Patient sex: M
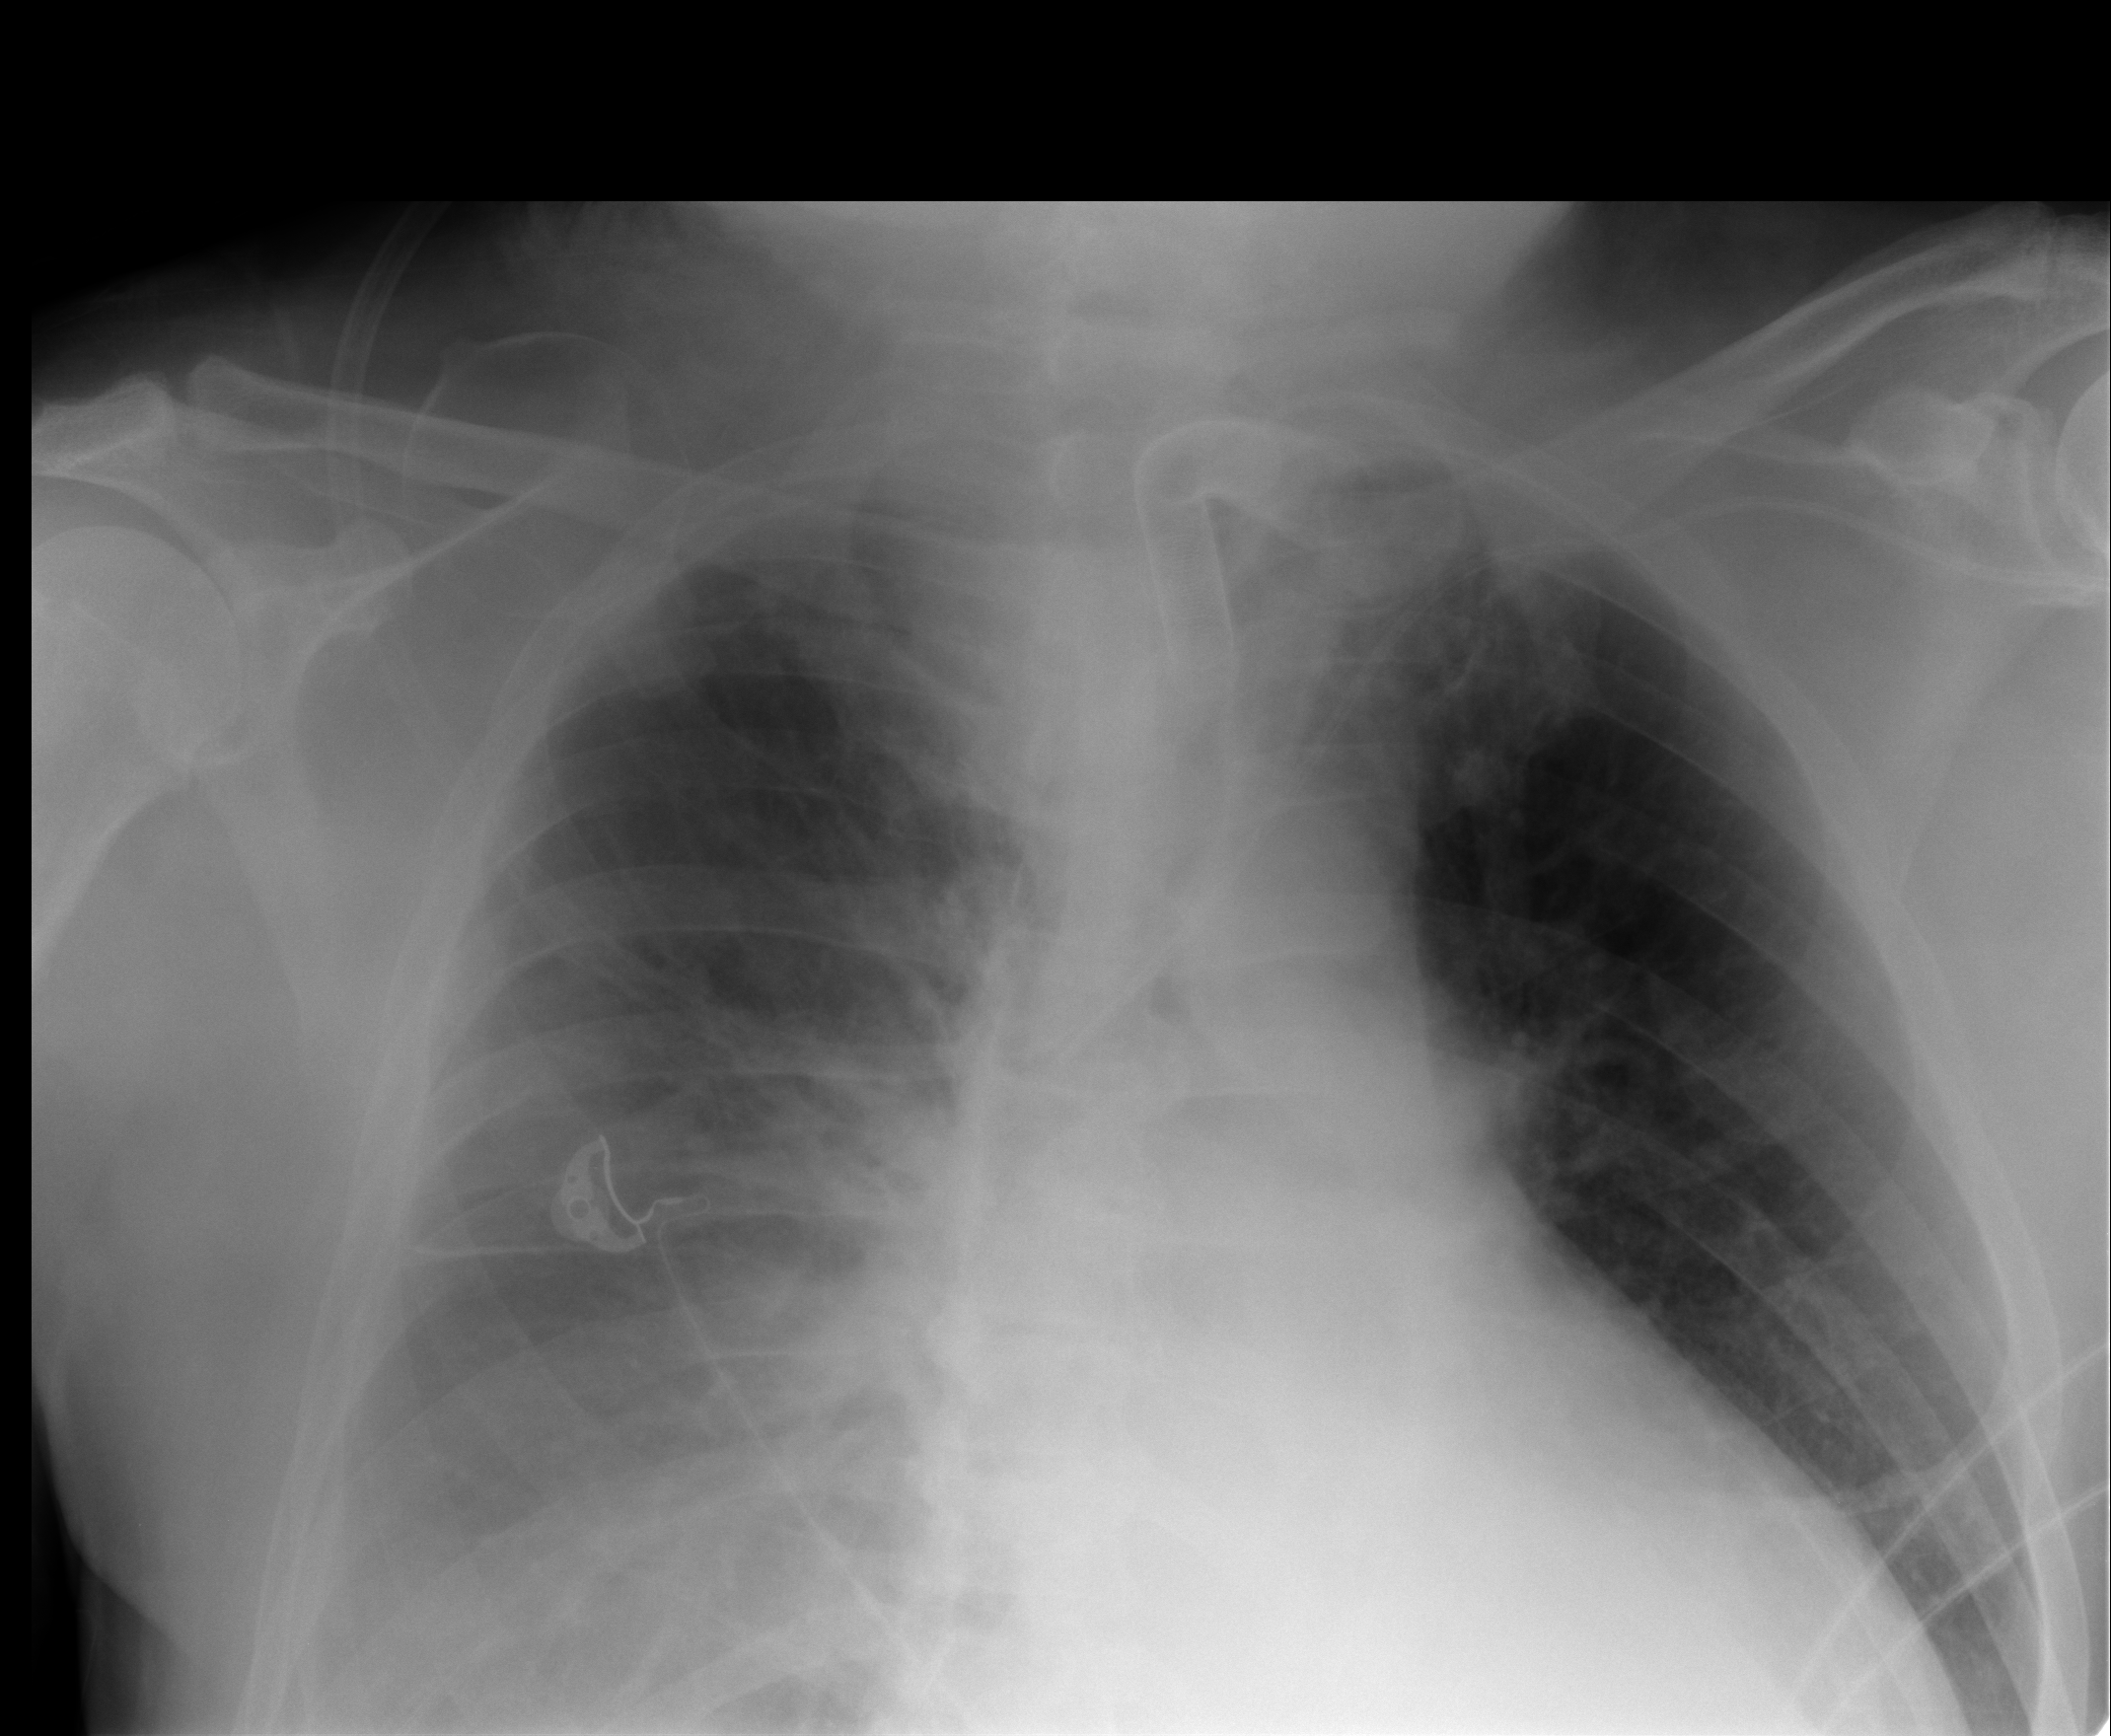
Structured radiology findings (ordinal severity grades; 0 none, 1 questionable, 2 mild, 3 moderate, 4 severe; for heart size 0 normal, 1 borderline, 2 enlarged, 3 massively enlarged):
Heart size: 2
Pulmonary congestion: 2
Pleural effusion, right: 2
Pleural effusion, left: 0
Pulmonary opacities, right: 0
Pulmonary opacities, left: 0
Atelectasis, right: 2
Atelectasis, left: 2